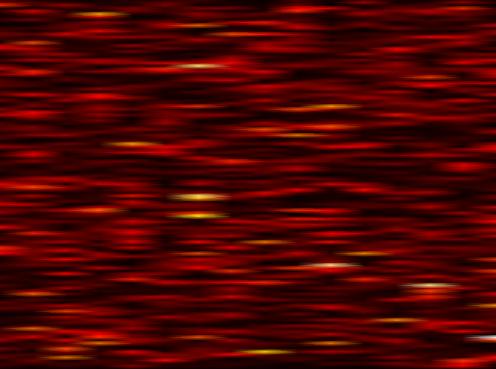
Label: FOFDM